Question: I am using Selenium webdriver to automate my web application.I have to handle mouse over event in my web application.So how to handle these.For clearafication screenshot is attached.
Acyually i have to select that particular by moving the mouse from left to right.Plz help me.
Regards,
Abhishek
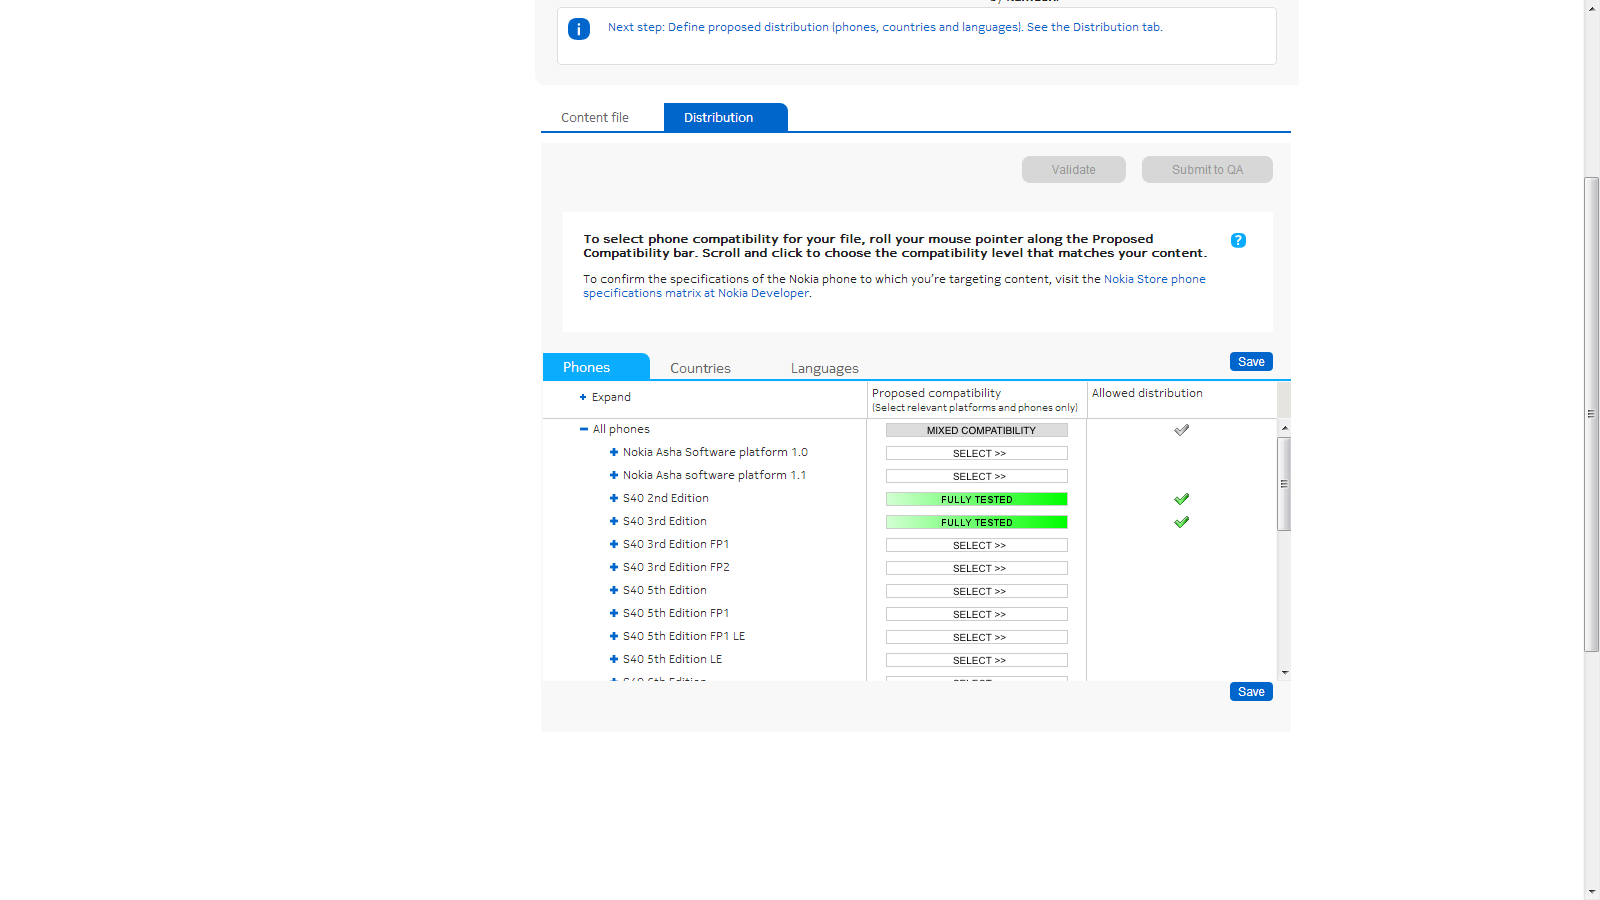
Answer: You need to use the Actions API.
It will look something like this:
'''
Actions actions = new Actions(driver);
actions.moveToElement(driver.findElement(By.someSelector()))
actions.otherActions();
actions.perform();
'''
<URL>